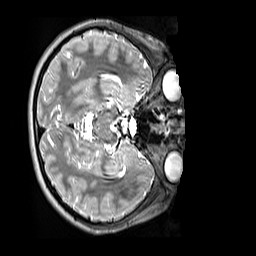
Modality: T2w
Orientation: axial
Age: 9
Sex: female
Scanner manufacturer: siemens
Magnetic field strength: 3 T
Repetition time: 3.2 s
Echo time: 0.408 s